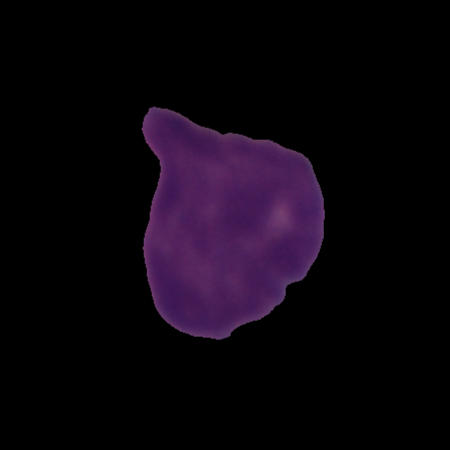
Label: cancer